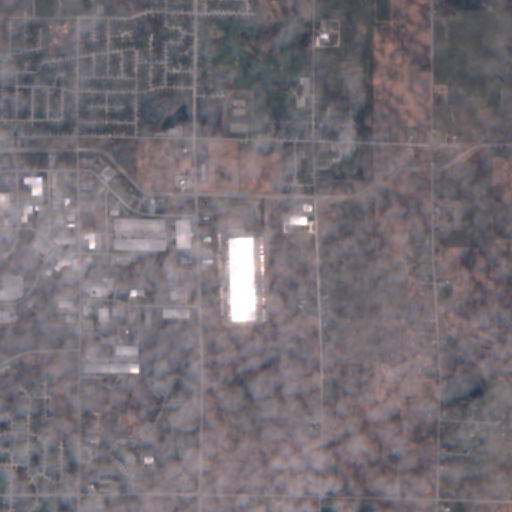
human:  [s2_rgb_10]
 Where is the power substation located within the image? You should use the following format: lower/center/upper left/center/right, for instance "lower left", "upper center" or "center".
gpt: The power substation is located in the center left of the image.
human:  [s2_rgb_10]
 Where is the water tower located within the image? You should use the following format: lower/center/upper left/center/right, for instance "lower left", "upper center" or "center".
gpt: The water tower is located in the upper center of the image.
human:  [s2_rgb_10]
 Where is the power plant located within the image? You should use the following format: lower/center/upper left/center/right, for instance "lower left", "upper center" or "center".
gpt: There is no power plant in the image.